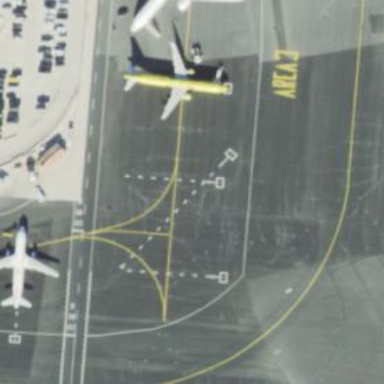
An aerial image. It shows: View of taxiway at the airport.